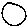
Label: circle